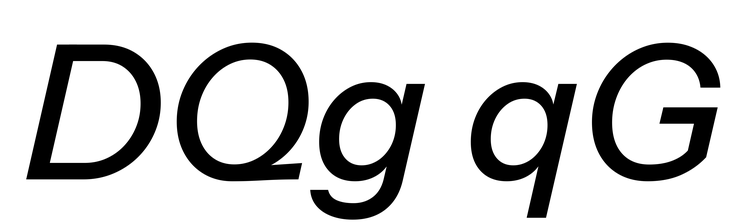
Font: InstrumentSans-Italic_Medium_Italic